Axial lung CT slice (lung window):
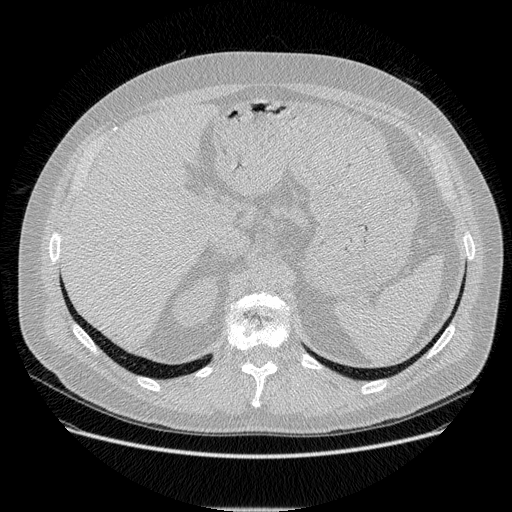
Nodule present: no